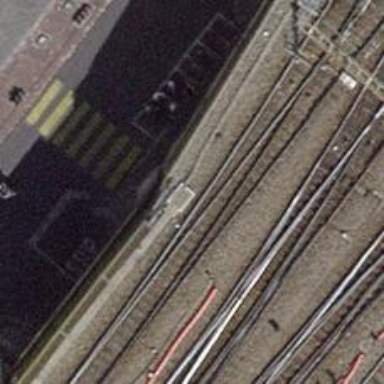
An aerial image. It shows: Single railway track with electrified contact line.